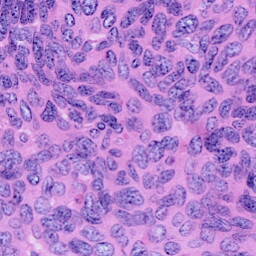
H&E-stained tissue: Cervix